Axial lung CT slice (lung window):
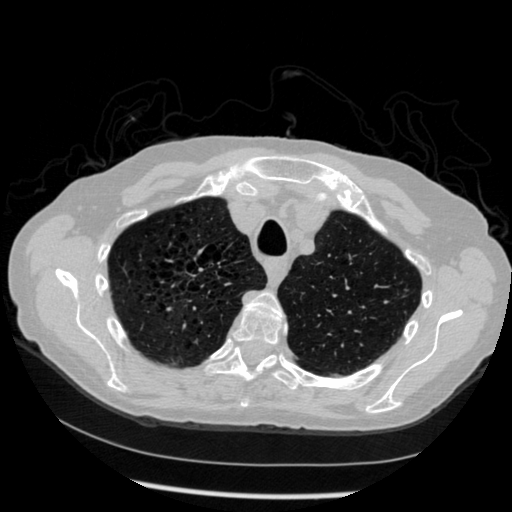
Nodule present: no